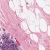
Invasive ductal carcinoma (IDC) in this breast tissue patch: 0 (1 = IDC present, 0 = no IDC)